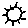
Label: sun